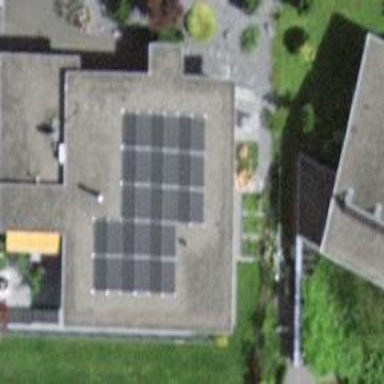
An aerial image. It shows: Solar photovoltaic panel generator on the roof of building.